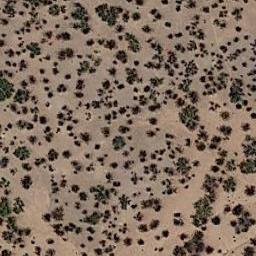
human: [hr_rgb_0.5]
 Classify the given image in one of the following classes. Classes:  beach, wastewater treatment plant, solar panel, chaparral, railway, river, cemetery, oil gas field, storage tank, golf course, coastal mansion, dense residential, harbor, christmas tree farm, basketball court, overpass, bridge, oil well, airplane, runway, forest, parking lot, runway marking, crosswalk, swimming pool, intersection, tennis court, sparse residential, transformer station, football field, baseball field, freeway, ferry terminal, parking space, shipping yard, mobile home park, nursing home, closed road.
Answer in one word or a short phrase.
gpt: chaparral